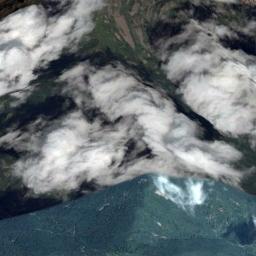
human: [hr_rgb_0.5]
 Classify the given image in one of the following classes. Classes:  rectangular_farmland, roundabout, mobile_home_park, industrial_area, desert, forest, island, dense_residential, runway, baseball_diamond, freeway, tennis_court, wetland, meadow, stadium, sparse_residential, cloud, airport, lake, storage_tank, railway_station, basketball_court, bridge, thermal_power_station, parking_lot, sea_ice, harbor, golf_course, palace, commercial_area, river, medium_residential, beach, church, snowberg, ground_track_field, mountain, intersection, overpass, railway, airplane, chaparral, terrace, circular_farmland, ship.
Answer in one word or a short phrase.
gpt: cloud